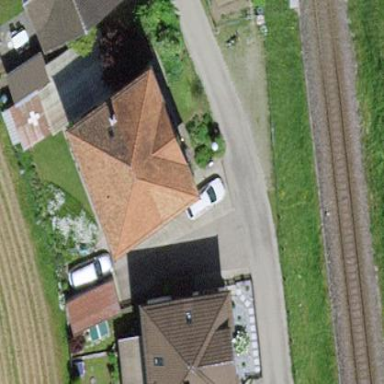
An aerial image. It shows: Building with hipped roof.